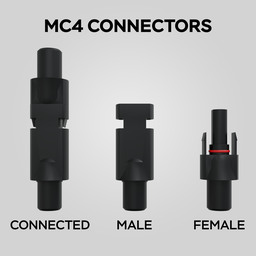
Label: electronics